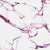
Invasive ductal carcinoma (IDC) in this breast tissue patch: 0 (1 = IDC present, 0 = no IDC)